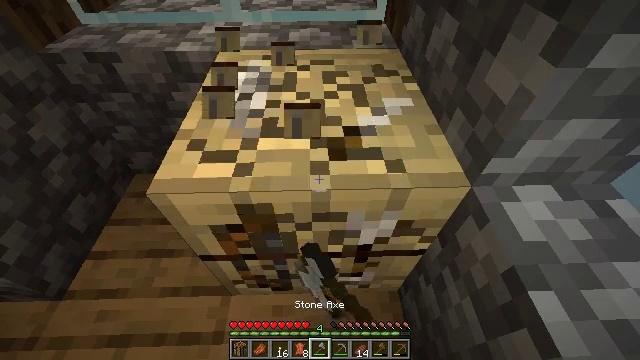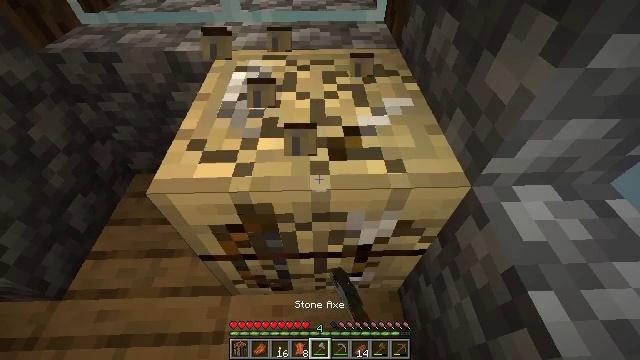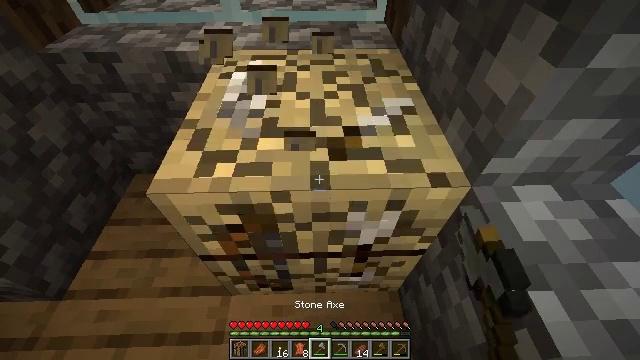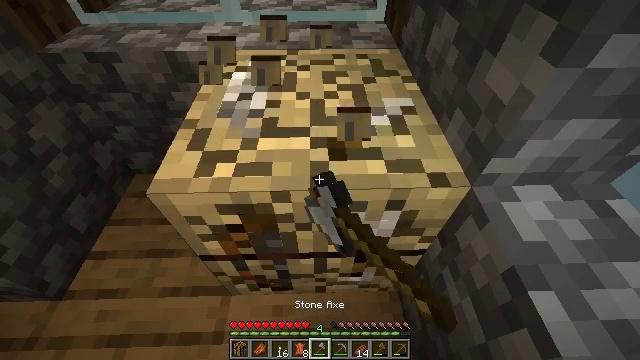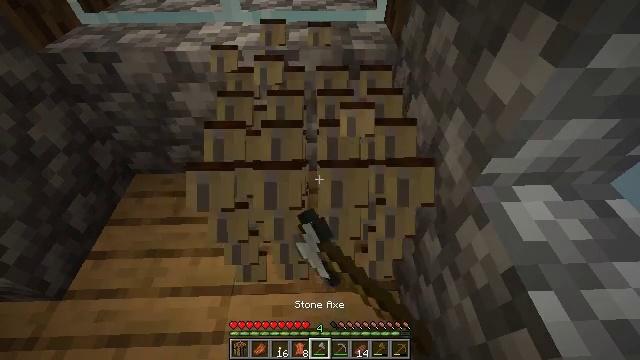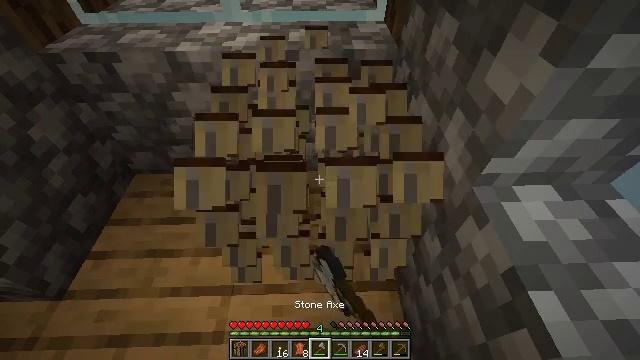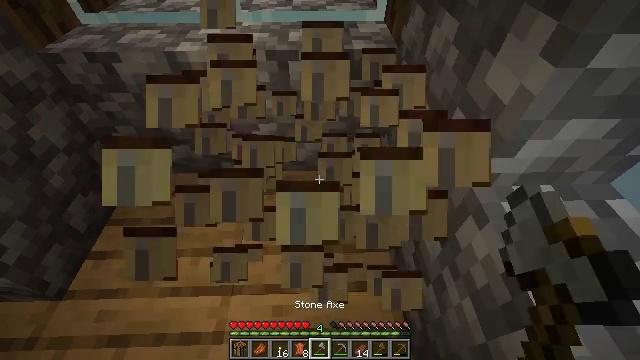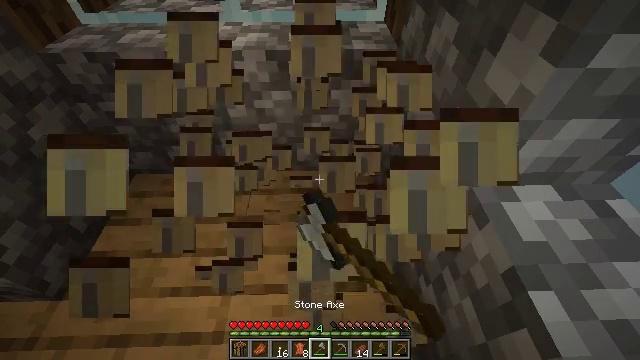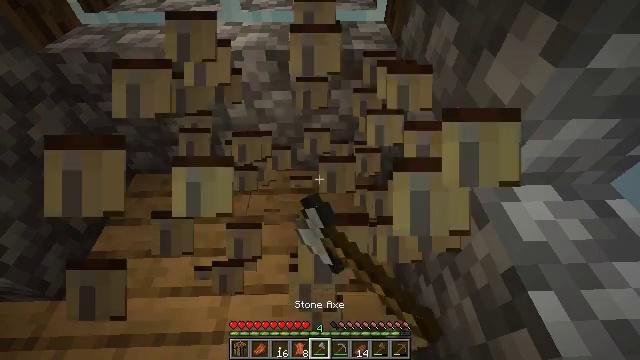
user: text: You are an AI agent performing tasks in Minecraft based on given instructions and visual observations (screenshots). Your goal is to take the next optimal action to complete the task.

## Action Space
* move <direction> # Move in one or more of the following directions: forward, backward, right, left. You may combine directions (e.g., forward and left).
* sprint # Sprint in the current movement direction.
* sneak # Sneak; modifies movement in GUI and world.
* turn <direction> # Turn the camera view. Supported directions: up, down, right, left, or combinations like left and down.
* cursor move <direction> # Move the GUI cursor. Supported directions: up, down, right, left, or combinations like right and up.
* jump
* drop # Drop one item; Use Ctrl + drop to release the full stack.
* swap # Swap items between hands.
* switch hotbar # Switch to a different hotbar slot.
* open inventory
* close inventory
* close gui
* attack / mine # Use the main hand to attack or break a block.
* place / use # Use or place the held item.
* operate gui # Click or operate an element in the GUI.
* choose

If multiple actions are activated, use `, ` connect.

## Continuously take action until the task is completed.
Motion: motion action
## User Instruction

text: Mine block fletching table.
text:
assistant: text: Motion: attack / mine
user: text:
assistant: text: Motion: attack / mine
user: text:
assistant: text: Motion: attack / mine
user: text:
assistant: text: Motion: attack / mine
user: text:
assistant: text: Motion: attack / mine
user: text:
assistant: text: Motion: attack / mine
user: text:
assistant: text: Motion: attack / mine
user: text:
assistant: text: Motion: attack / mine
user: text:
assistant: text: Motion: attack / mine